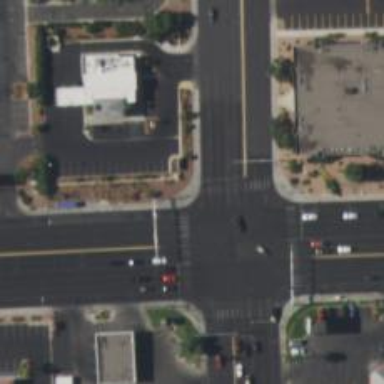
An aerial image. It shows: Solid stop line on the road marking.